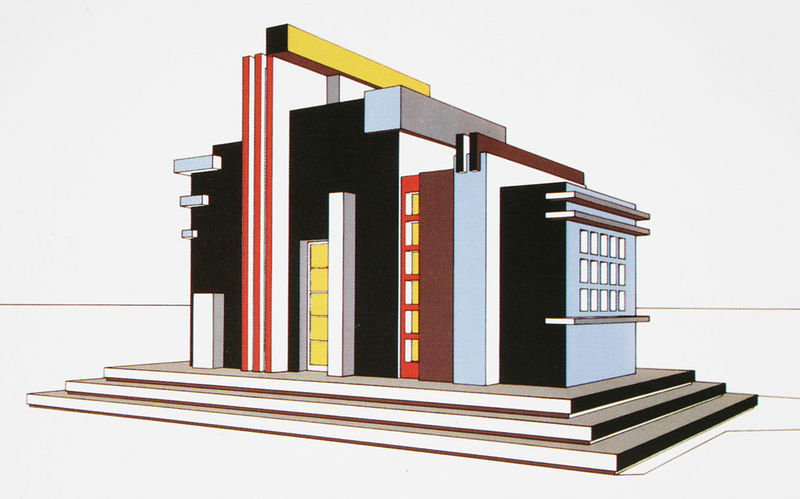
Titel: Futuristische Kapelle-Bar, Cappella-Bar-Futuristica
Künstler: Alberto Sartoris
Schlagwörter: blau, weiß, gelb, bunt, fenster, grau, schwarz, zeichnung, gebäude, haus, rot, architektur, horizontlinie, moderne, modern, farbe, lila, treppe, treppen, streifen, balken, stufen, balkone, wände, linie, entwurf, bauhaus, mauern, konstruktion, etagen, basis, träger, konstruktivismus, fesnter, avantgarde, blöcke, isometrie